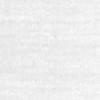
Label: no_change